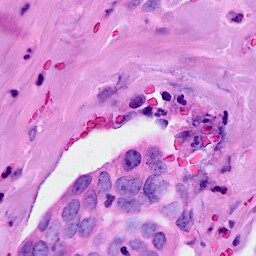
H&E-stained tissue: Breast